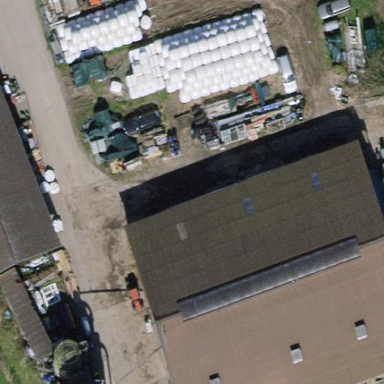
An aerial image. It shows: Farmyard area.